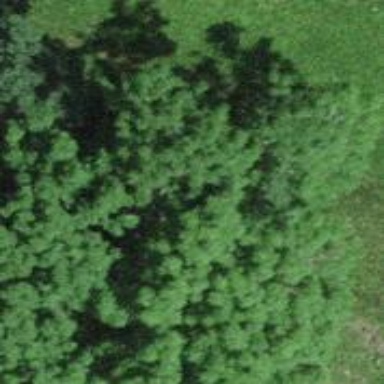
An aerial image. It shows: Single tag "natural: tree."